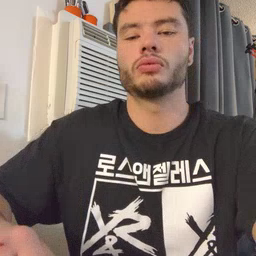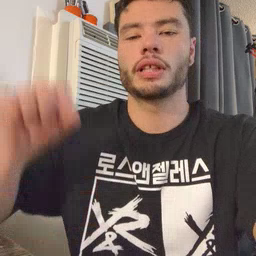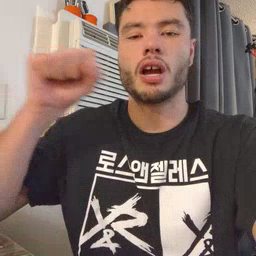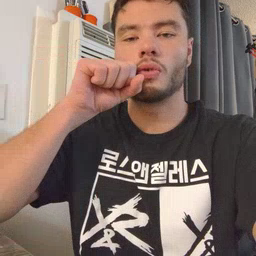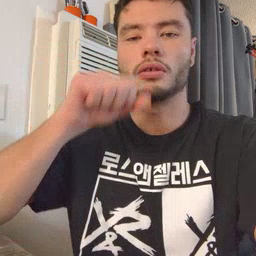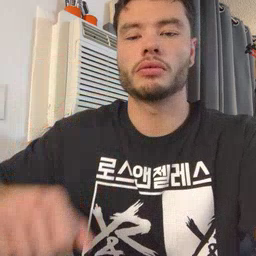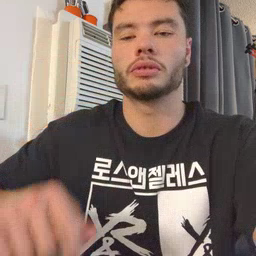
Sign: carrot